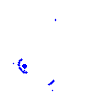
Particle: pion